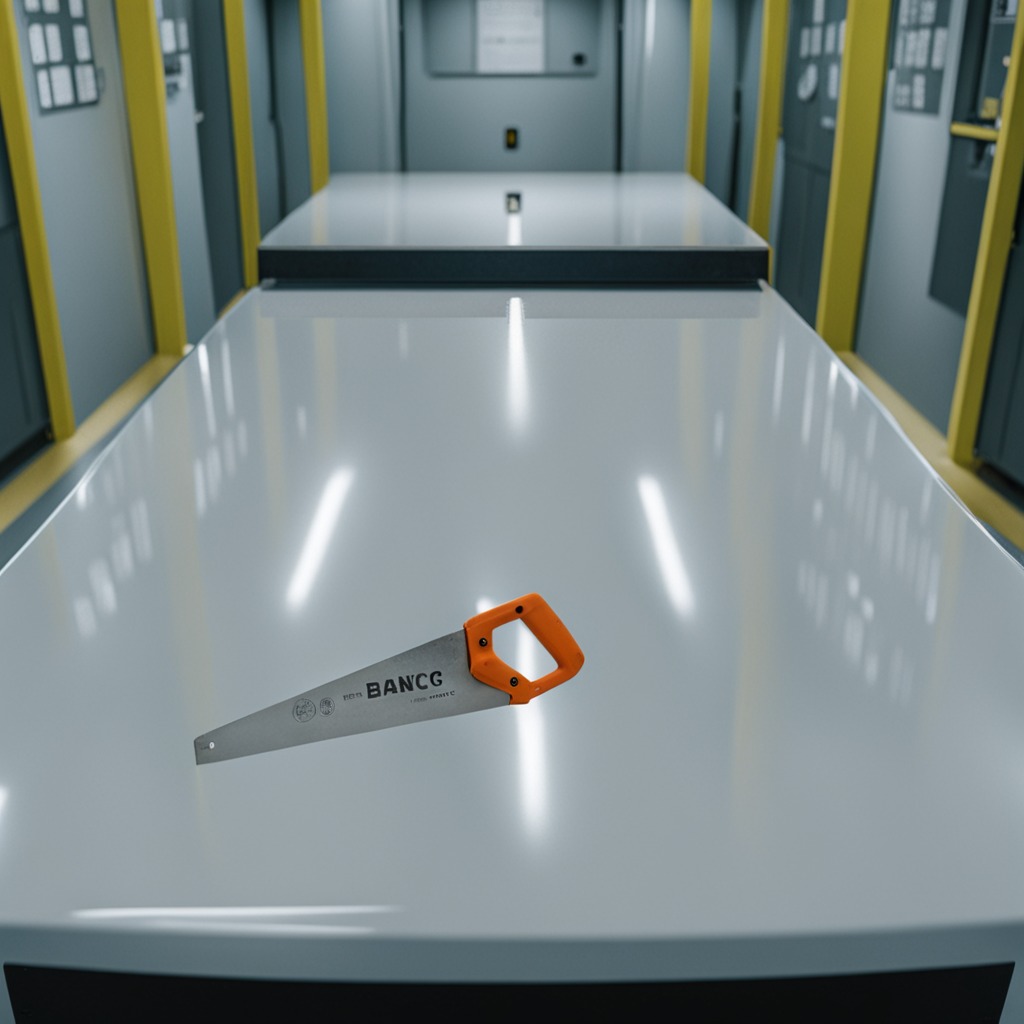
A handheld metal saw lies on the table.